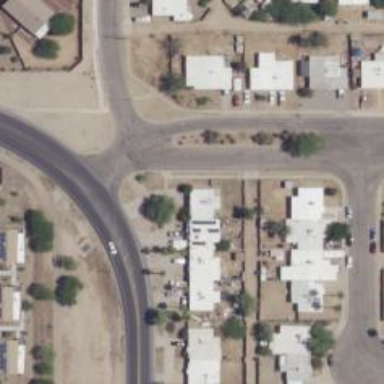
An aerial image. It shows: Alleyway designated as service road.